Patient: sex M, age 54
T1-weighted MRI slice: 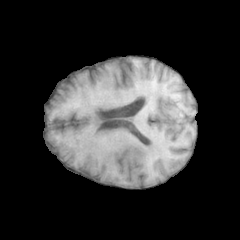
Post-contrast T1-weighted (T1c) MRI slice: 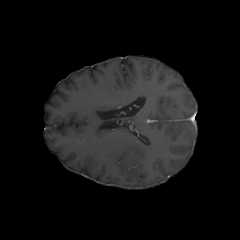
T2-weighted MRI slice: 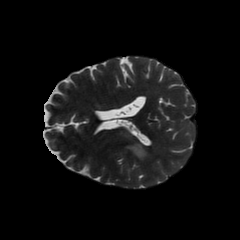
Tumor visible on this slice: yes
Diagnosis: Glioblastoma, IDH-wildtype
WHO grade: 4